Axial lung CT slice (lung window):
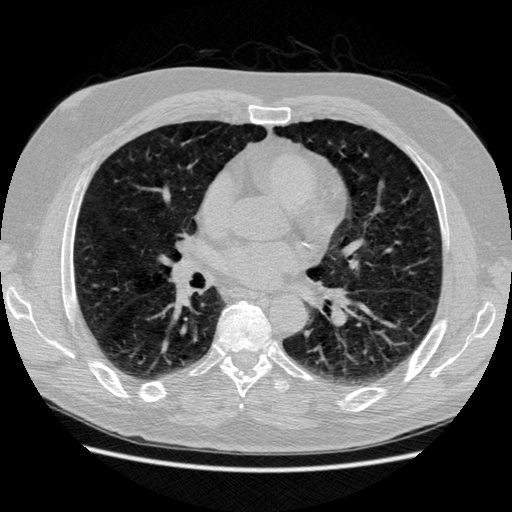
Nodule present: no